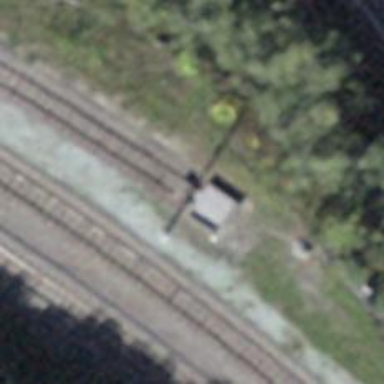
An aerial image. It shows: Railway buffer stop.